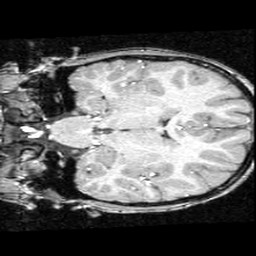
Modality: T1w
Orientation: coronal
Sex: female
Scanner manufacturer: ge
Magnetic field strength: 1.5 T
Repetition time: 21 s
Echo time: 0.008 s